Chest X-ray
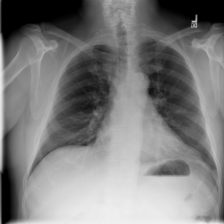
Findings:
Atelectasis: negative
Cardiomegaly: negative
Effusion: negative
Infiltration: negative
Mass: negative
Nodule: negative
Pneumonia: negative
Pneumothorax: negative
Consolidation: negative
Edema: negative
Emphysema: negative
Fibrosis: negative
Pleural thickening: negative
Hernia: negative